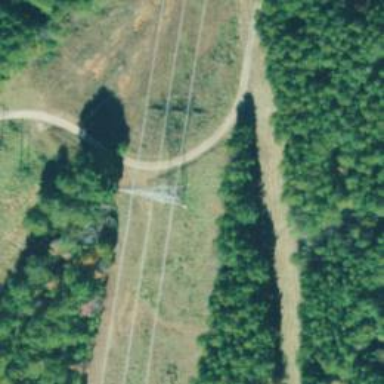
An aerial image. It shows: Lattice structure tower.